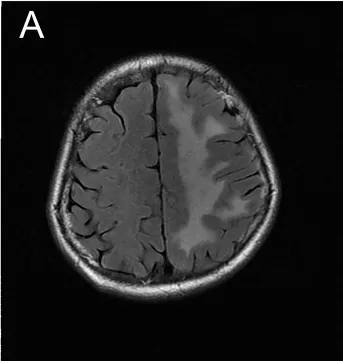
Magnetic resonance images. (A-C) T2-weighted fluid-attenuated inversion recovery images of the brain depicting diffuse hyperintensity signals in the left cerebrum.
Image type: radiology (mri)